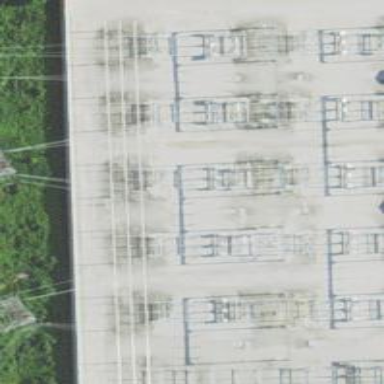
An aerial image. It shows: Switch for power supply.